Question: I am working with JSP and have a problem adding JDBC driver to my current project. I tried to build a path to jdbc library as well as copy and pasting JDBC jar directly into "lib" folder, but nothing works, i keep getting "No suitable driver found for jdbc:mysql://localhost:3306/mydb" error. Am i doing something wrong? is there other way to add jdbc?
Jar appears as follows in the picture:
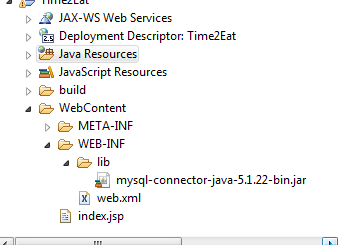
Answer: Have you loaded the class correctly?
try this:
'''
Class.forName("com.mysql.jdbc.Driver");
'''
just before creating the connection.